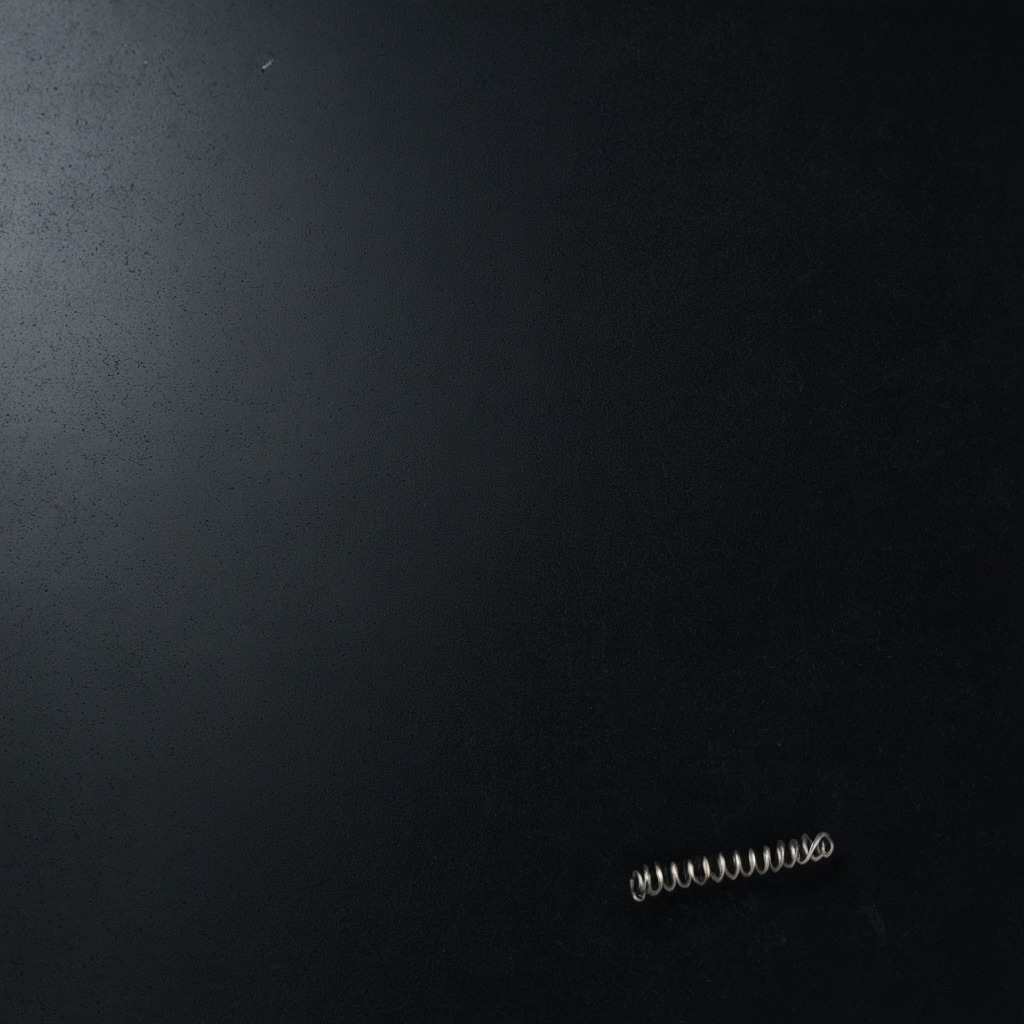
A coiled metal spring lying on a clean granite tabletop inside a workshop at night soft shadows worn but beneath the mat